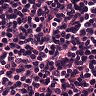
Metastatic tissue present: no